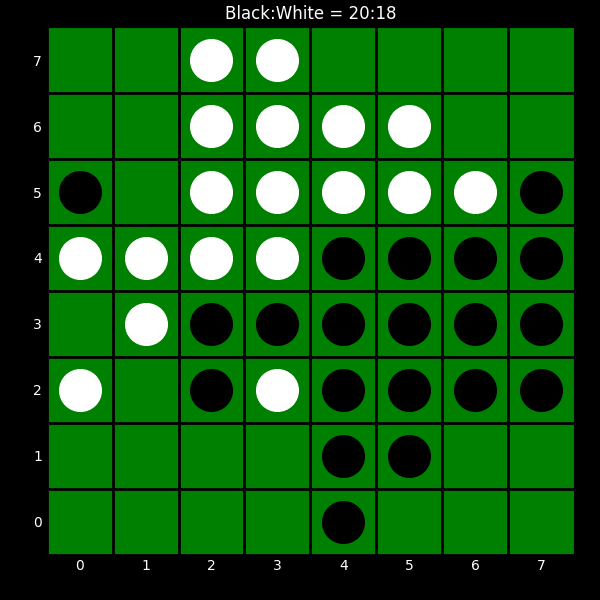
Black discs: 20
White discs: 18